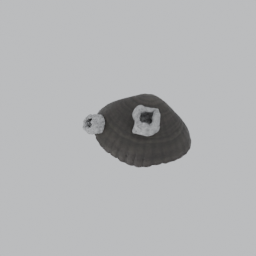
Label: animals